Question: JIRA's time spent calculation seems to be adding quite a few hours to actual time spent.
If I add up the columns I get a much different result than when JIRA adds up the columns.
My question: How does JIRA arrive at this amount of time tpent in the default time tracking report?

: Maybe a JIRA "day" is 8 hours? That seems silly to me...
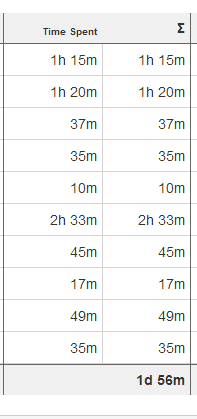
Answer: It turns out that by default 1d is not a real day, but it's a Jira day, which is 8 hours apparently.